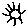
Label: sun